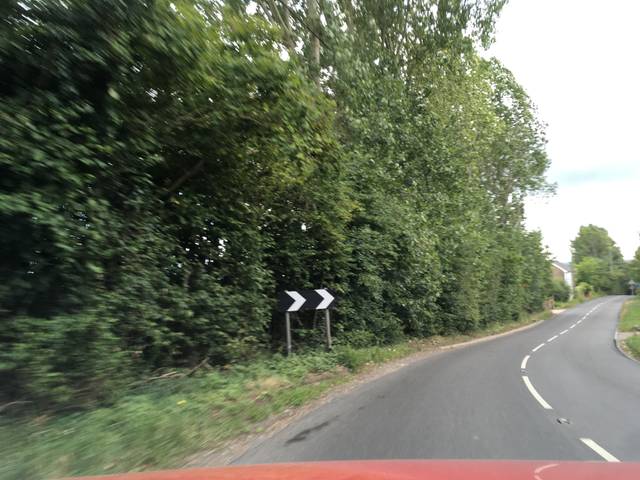
Region: United Kingdom
Coordinates: 51.231, 0.436